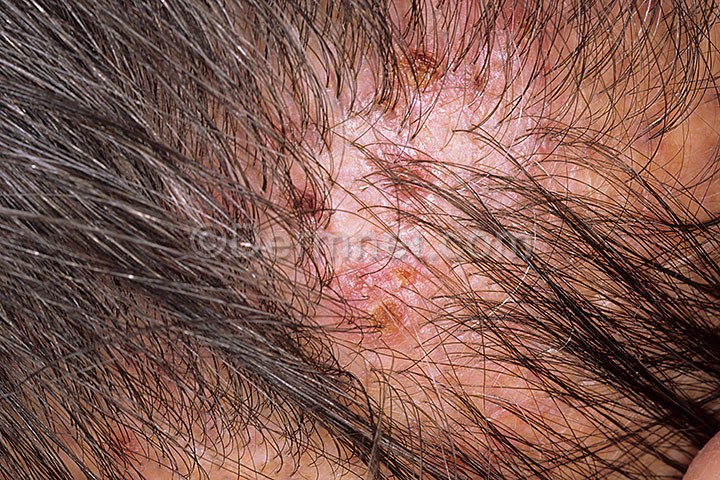
Disease: Lupus and other Connective Tissue diseases